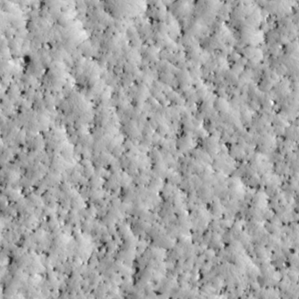
Label: non_frost